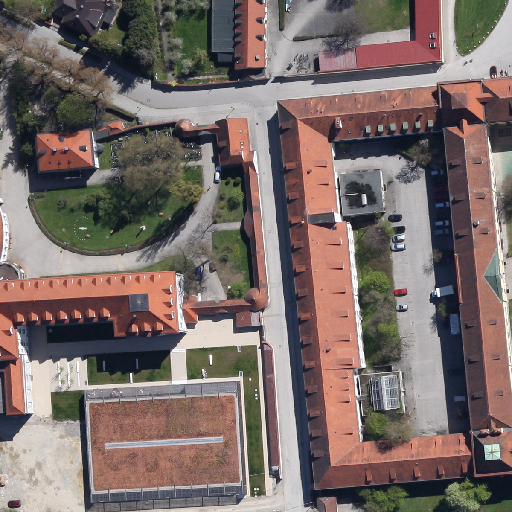
Referring expression: tree surrounded by building